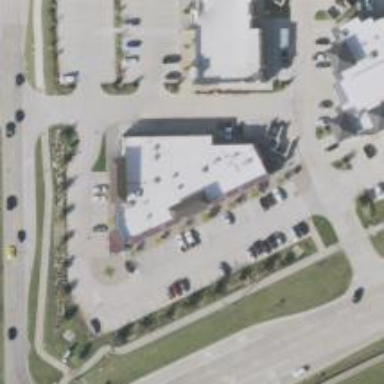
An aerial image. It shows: Healthcare clinic.